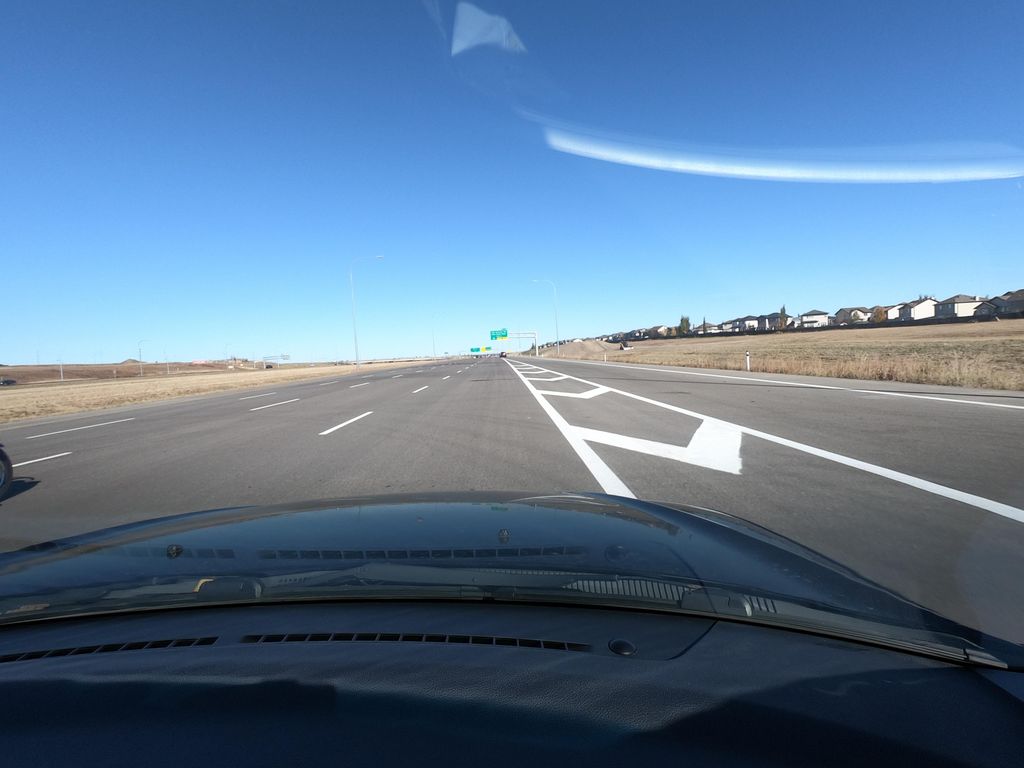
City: calgary